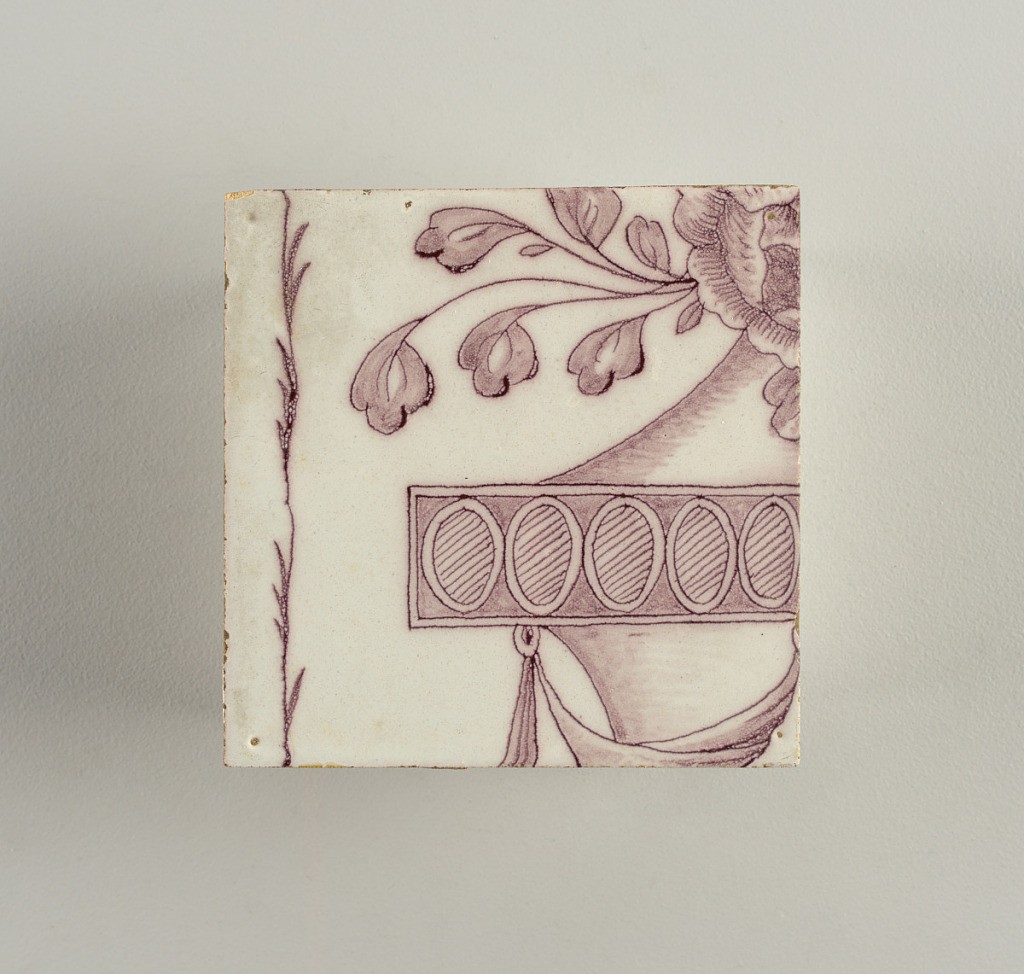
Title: Tile panel composed of six square tiles
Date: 18th century
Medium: Tin-enamelled earthenware
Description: Vertical rectangle with urn and flowers in manganese violet on white ground. Shoulder of urn with pendant drapery and band of ellipses enclosing diagonal lines. Continuous vine-and-leaf border with oviform figures in the center.